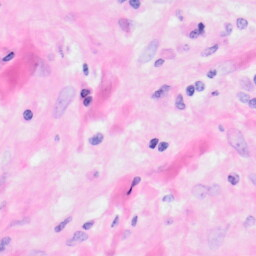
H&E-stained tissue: Kidney